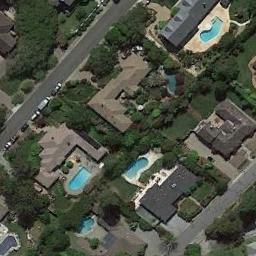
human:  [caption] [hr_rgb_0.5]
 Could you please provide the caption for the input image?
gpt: There are many buildings of different shapes and sizes in medium residential area .

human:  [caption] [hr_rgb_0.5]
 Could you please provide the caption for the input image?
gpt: The medium residential is on the grass next to some trees and road .

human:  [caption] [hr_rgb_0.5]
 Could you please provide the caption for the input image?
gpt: The medium residential area has some neatly arranged houses and trees and some of the houses have swimming pools .

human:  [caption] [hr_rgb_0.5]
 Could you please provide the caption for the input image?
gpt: There are only a few houses in a mid-sized residential area .

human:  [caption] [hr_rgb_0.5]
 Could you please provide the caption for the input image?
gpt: There are some buildings and swimming pools and green trees on the medium residential area .